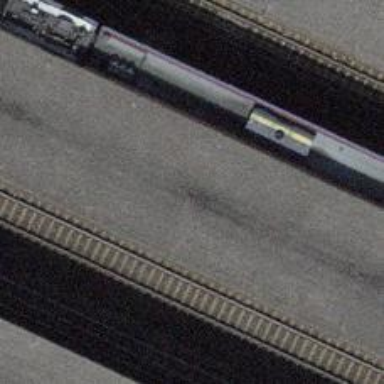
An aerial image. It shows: Footway with asphalt surface going through tunnel.